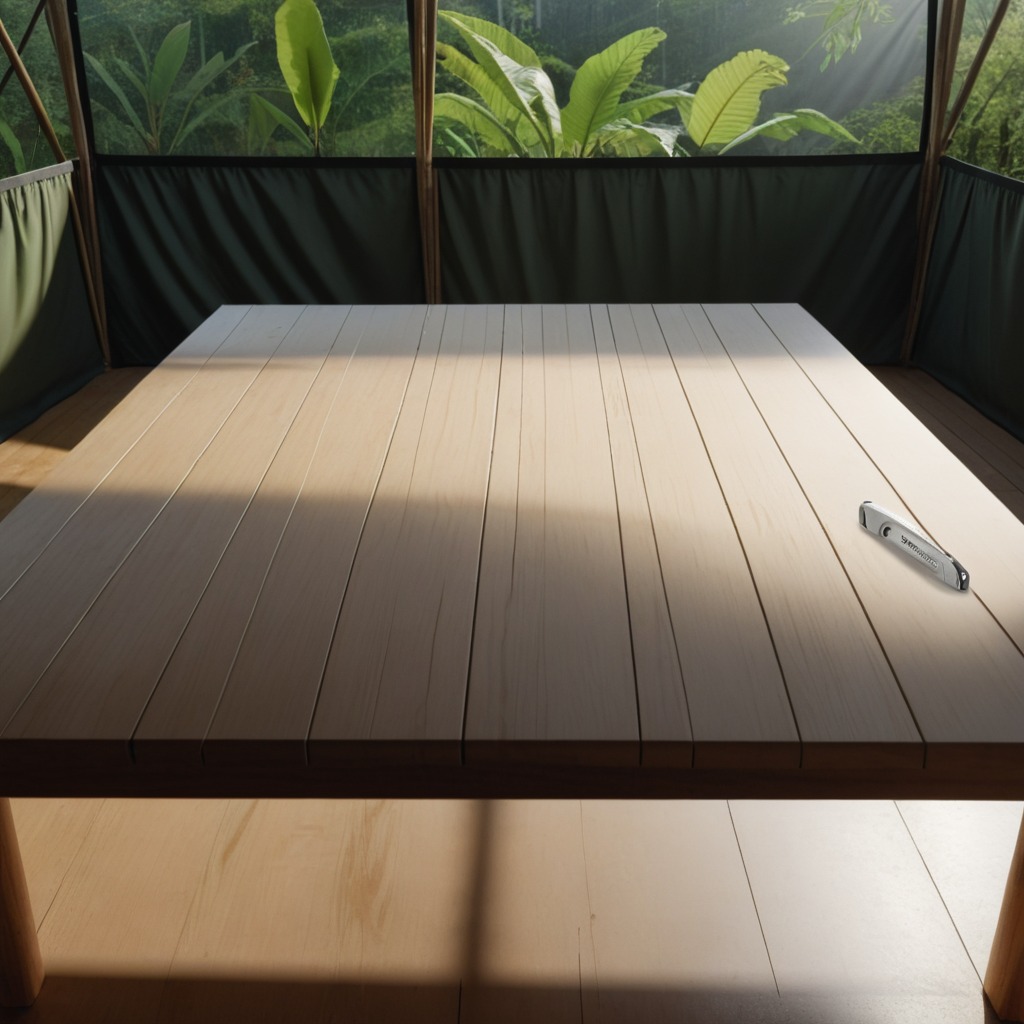
A utility knife is lying on a wooden table inside a jungle field workshop tent humid ambient light worn but